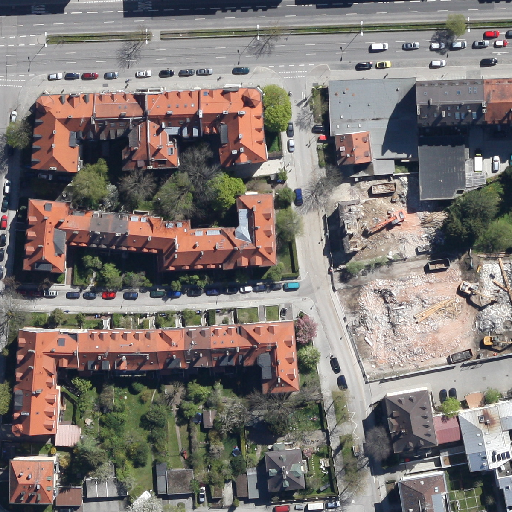
Referring expression: road marking